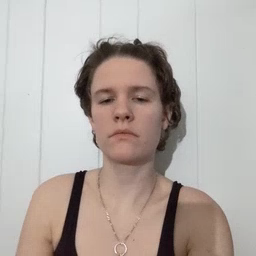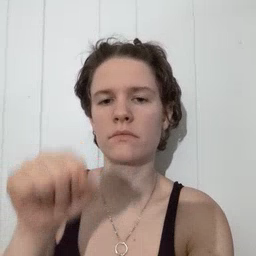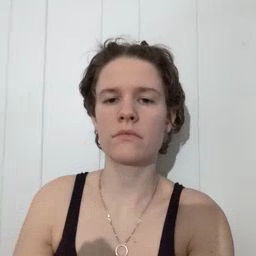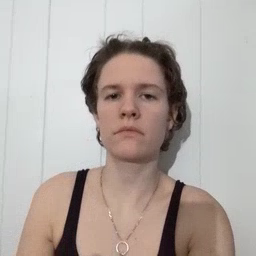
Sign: can